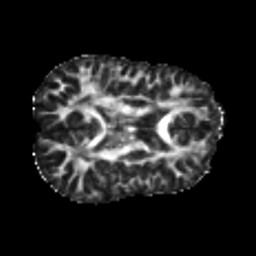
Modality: FA
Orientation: axial
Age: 24
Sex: male
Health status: healthy
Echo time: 0.074 s